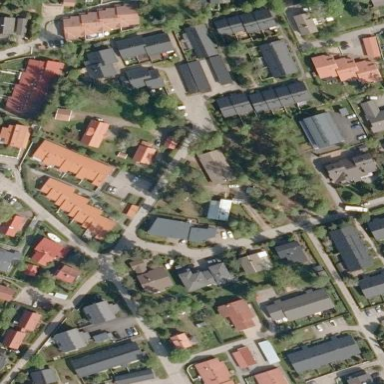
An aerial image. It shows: Residential area.